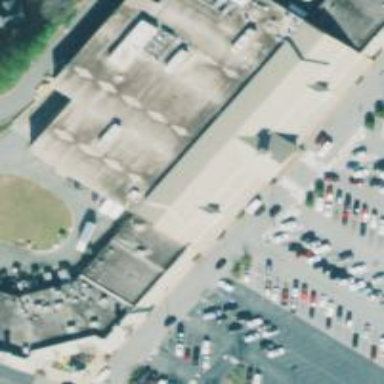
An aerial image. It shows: Part of building that houses supermarket.